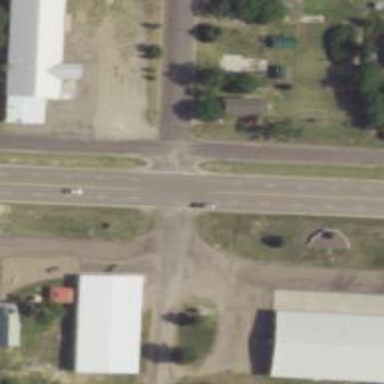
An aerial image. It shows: Stop road.